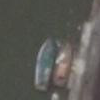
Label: civil